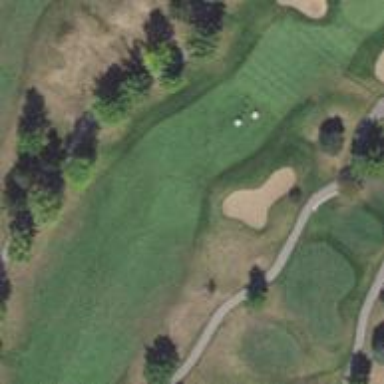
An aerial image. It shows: View of golf hole.